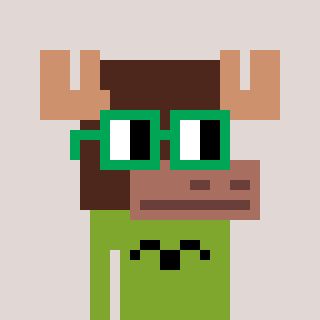
a pixel art character with square green glasses, a moose-shaped head and a slimegreen-colored body on a warm background